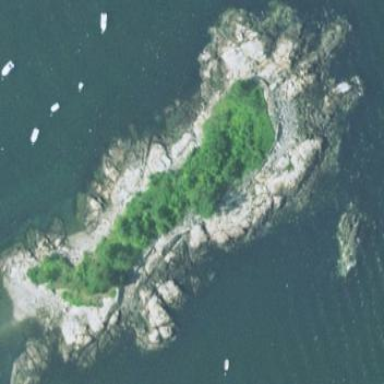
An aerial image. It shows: Island with natural coastline.